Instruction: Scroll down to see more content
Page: traveler
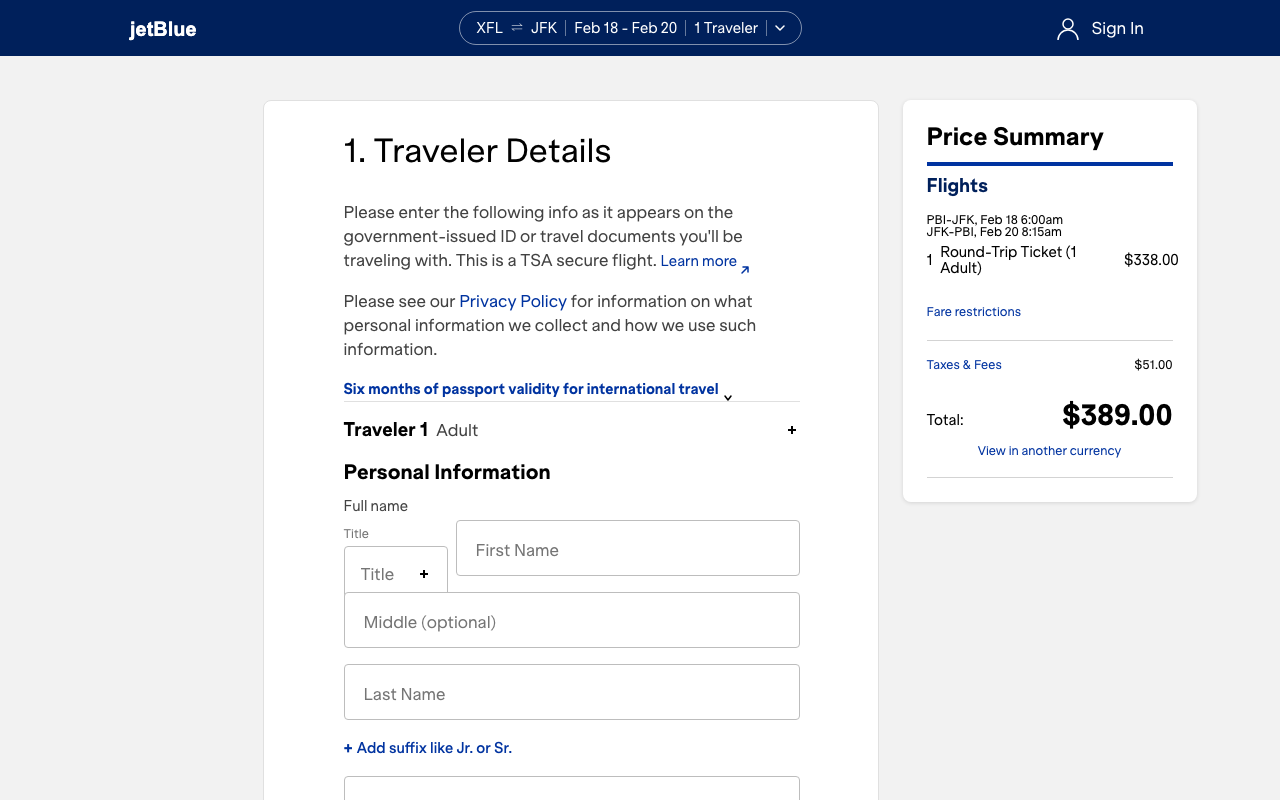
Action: scroll